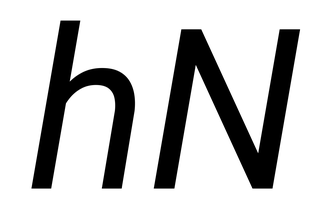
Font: Roboto-Italic_Italic